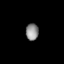
Tissue: lung
Cell type: Endothelial cells
Senescence score: 0.6671
Nuclear area (px): 206
Mean DAPI intensity: 142.456